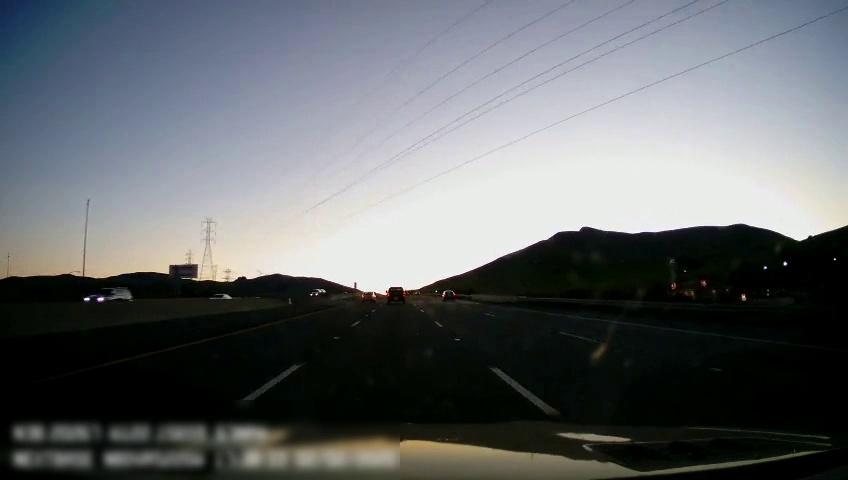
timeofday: Day
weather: Sunny
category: Drivable Space
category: Vehicles | Car
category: Vehicles | SUV
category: Vehicles | Car
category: Vehicles | SUV
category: Vehicles | Car
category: Vehicles | Truck
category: Lanes | Alternate Lane
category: Lanes | Current Lane
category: Lanes | Current Lane
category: Lanes | Alternate Lane
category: Lanes | Alternate Lane